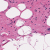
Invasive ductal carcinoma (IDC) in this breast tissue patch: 0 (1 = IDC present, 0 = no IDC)